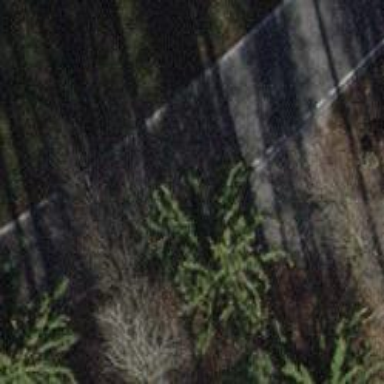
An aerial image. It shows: Compacted grade2 track used for forestry vehicles.